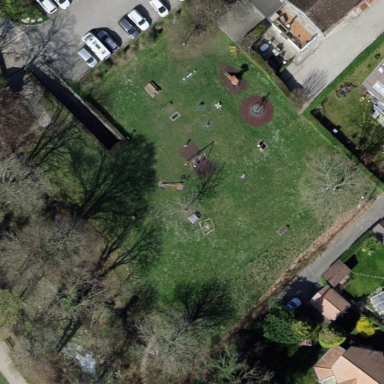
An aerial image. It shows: Playground area for leisure land.